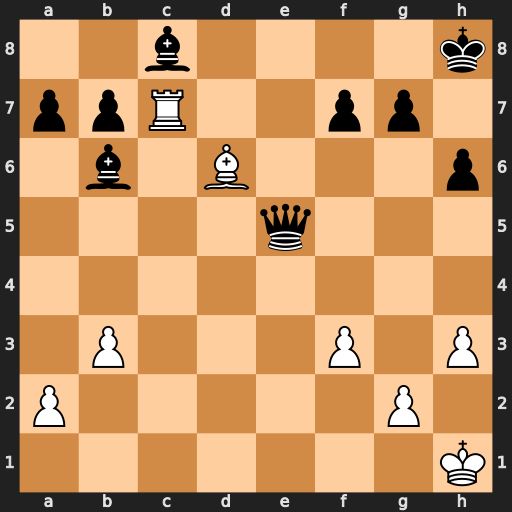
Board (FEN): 2b4k/ppR2pp1/1b1B3p/4q3/8/1P3P1P/P5P1/7K
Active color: w
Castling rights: -
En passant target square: -
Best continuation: Rxc8+ Kh7 Bxe5